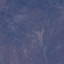
Land use / land cover: HerbaceousVegetation